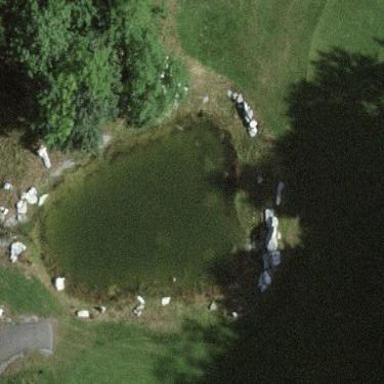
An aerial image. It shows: Picturesque scene of golf course with lateral water hazard.